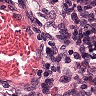
Metastatic tissue present: no